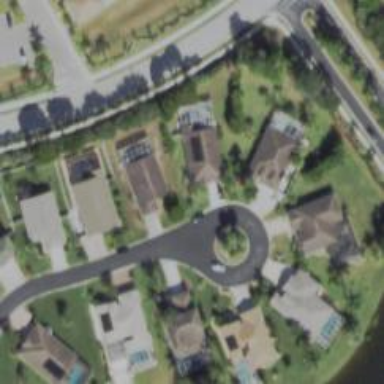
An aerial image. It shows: Turning loop on the road.